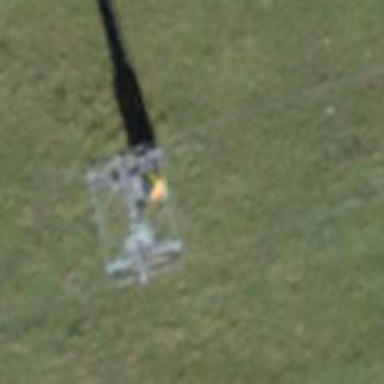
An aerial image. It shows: Pylon used for aerialway.